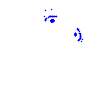
Particle: electron